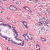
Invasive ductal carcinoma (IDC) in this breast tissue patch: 1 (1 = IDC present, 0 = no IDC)